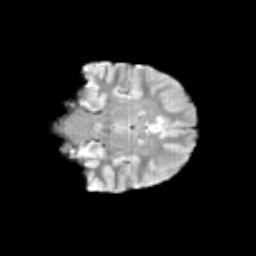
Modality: T2w
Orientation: coronal
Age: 9
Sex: male
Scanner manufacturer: siemens
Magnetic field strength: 3 T
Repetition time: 3.8 s
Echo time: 0.07 s